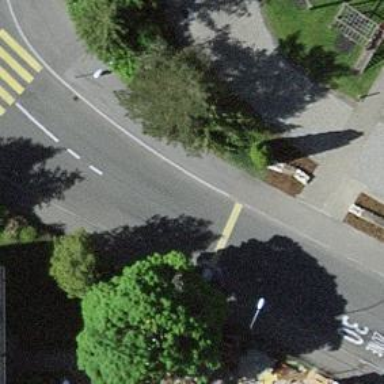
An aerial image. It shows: Unmarked crossing on the road.